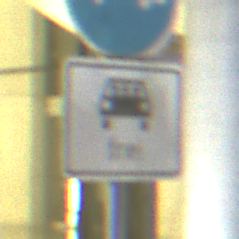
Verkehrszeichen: MehrfachbesetzePersonenkraftwagenFrei
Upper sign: Busssonderstreifen
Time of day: Night
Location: Outdoor (Urban)
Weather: PartlyCloudy
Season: NotSpecified
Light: Artificial